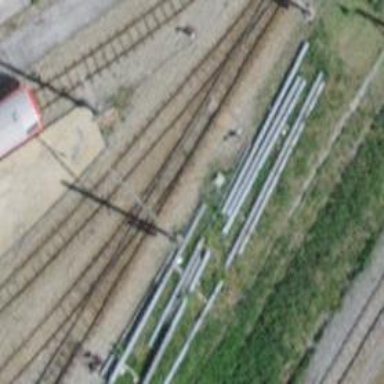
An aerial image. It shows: Railway switch.